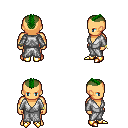
a pixel art fantasy rpg character, male body template, human, tanned skin, white robe, magenta pants, green short mohawk hairstyle, bracelets, gold boots, four views (front, back, left, right), 2x2 character sprite sheet, small pixel art, hard edges, no anti-aliasing